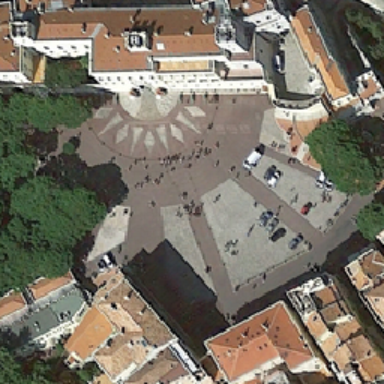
Some buildings and some green trees are around the square with some people .